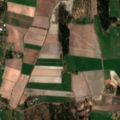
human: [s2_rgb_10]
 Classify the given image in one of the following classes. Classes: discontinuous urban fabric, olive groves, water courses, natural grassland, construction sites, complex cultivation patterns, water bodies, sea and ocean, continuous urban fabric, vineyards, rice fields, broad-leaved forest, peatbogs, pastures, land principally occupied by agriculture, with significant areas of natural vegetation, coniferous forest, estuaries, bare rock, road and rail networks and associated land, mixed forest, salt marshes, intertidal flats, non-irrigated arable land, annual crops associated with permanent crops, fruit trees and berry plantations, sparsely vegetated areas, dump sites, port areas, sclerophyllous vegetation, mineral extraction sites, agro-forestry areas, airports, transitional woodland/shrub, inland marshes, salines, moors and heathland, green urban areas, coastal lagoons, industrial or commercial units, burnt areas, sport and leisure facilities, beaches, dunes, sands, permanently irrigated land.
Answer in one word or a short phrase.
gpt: non-irrigated arable land, land principally occupied by agriculture, with significant areas of natural vegetation, coniferous forest, transitional woodland/shrub